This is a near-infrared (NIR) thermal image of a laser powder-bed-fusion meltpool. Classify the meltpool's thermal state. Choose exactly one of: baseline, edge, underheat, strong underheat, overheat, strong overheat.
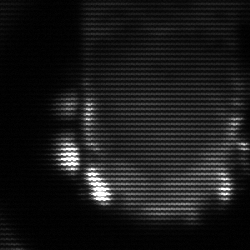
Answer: baseline